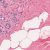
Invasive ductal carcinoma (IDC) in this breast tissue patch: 0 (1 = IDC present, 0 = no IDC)